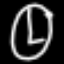
Label: clock